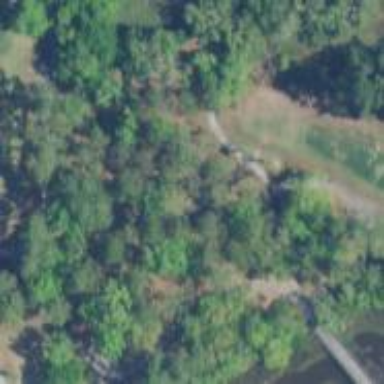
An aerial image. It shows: Footway that serves as golf path.